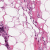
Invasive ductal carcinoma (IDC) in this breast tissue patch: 0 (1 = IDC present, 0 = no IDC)